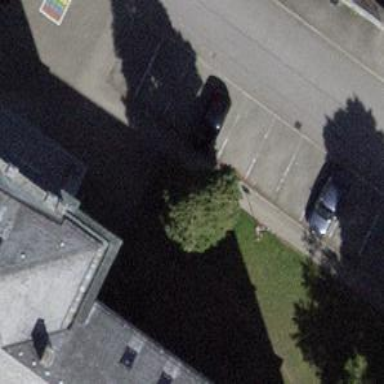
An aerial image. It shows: Urban tree with needle-leaved evergreen foliage.